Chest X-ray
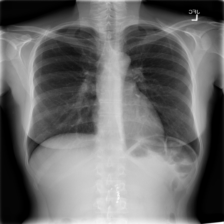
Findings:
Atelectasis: negative
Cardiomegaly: negative
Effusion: negative
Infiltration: positive
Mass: negative
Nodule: negative
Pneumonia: negative
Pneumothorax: negative
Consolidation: negative
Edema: negative
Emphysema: negative
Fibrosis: negative
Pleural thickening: negative
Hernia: negative